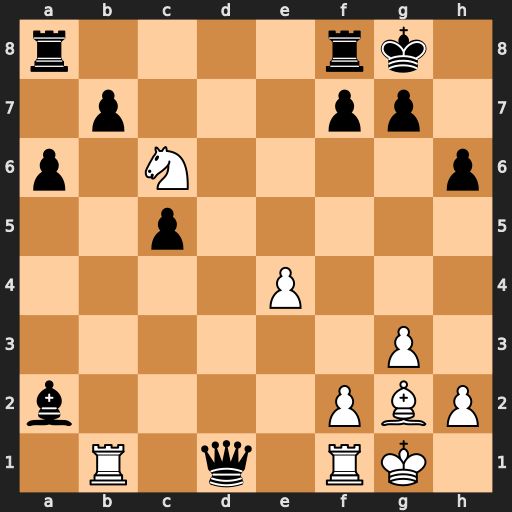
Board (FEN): r4rk1/1p3pp1/p1N4p/2p5/4P3/6P1/b4PBP/1R1q1RK1
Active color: w
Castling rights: -
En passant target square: -
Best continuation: Ne7+ Kh8 Rbxd1